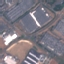
Land use / land cover: Industrial